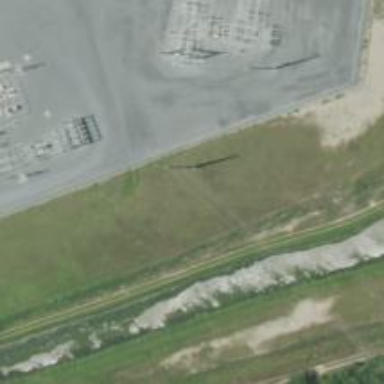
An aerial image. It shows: Power pole.